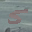
Label: 5